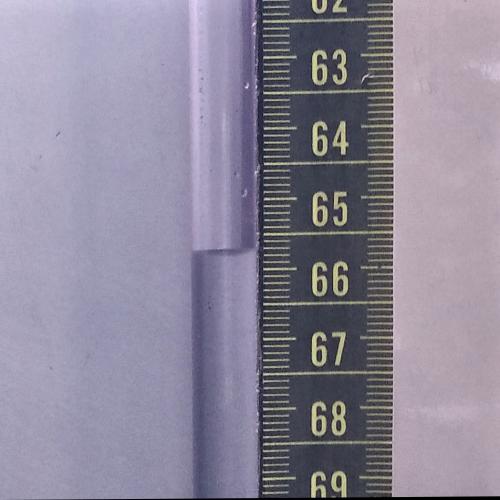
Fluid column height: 65.7 cm